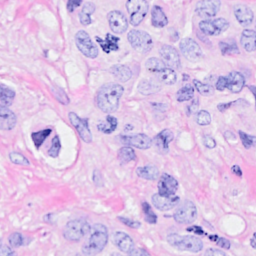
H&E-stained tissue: Breast